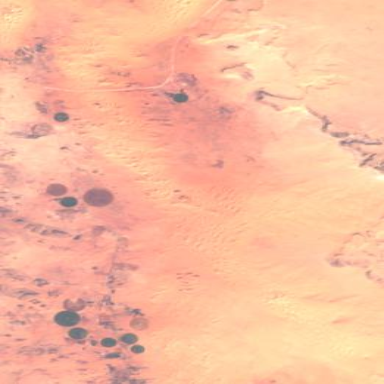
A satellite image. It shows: Erg desert with sandy terrain.